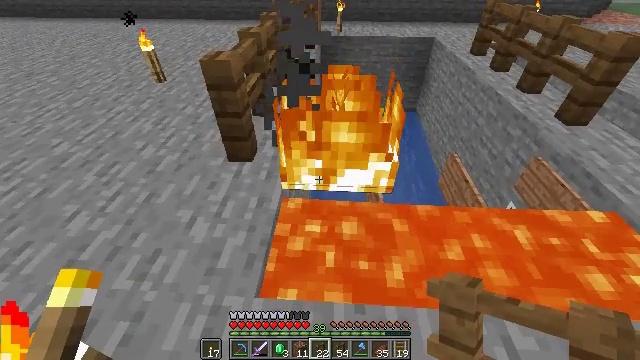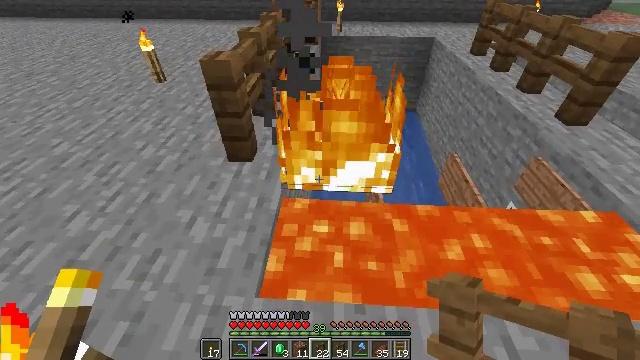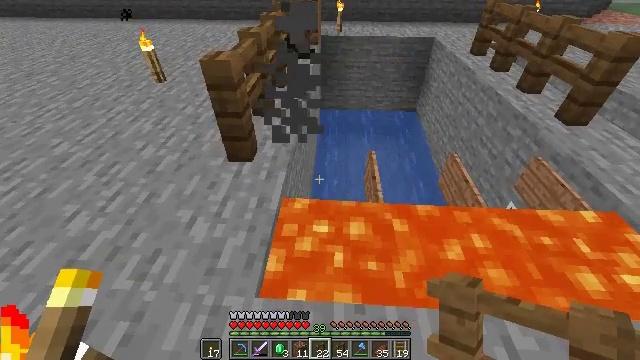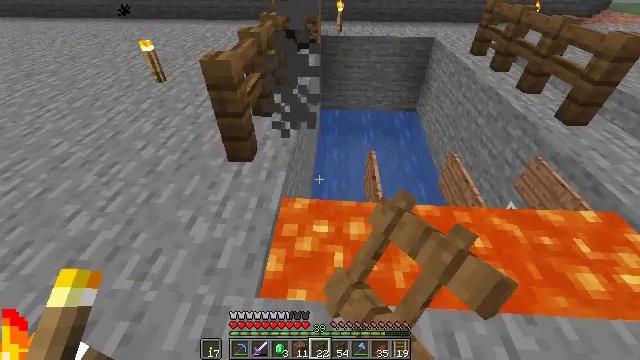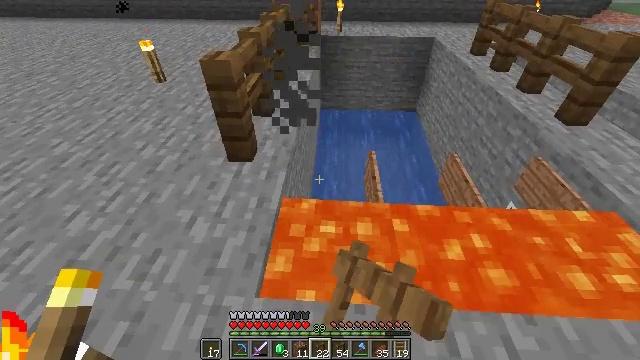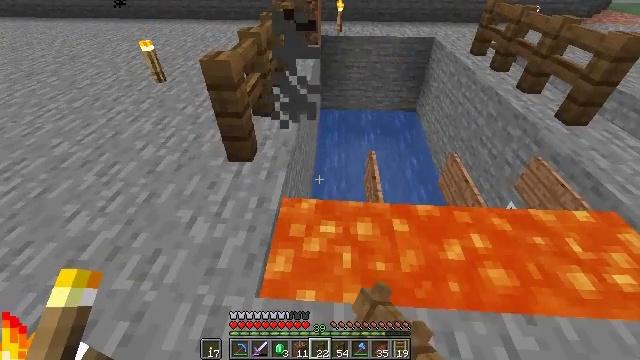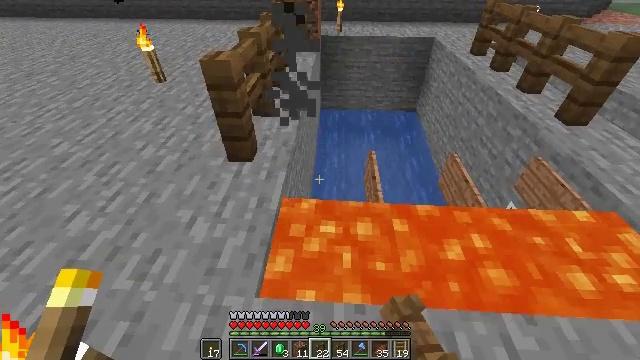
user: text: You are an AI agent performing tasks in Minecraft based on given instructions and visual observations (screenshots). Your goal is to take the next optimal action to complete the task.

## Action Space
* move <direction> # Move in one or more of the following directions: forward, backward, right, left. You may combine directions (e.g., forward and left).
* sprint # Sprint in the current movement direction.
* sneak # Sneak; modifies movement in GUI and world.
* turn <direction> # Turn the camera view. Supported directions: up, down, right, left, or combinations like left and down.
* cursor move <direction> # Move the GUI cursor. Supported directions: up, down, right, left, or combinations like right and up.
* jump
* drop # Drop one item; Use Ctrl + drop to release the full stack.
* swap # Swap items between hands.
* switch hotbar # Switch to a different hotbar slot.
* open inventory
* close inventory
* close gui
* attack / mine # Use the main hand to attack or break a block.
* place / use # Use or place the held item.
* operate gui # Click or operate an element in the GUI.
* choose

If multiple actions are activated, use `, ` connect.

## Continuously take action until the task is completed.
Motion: motion action
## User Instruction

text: Destroy the fire.
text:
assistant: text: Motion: no_op
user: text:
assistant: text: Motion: attack / mine
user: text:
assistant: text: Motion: attack / mine
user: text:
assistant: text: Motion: attack / mine
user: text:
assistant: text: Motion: no_op
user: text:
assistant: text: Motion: no_op
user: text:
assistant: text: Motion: no_op